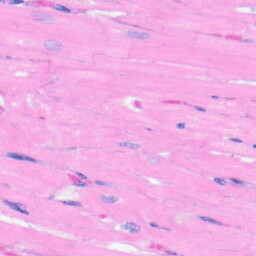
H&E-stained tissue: Heart